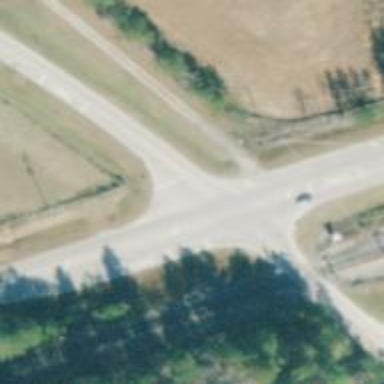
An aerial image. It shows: Secondary road.